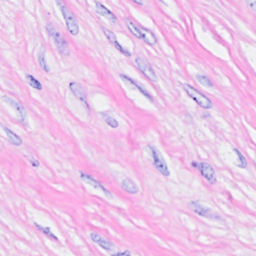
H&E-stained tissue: Breast